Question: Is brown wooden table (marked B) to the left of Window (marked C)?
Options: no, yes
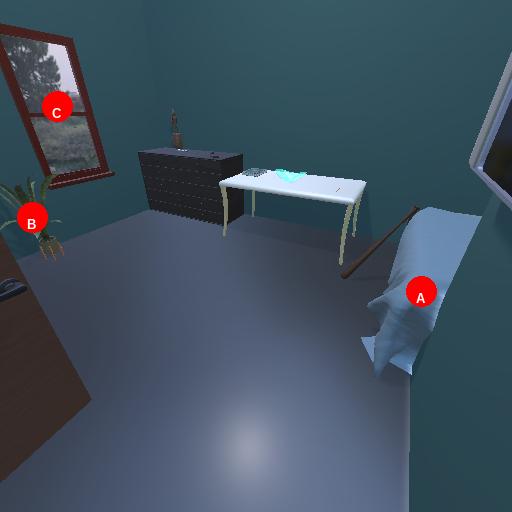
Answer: no